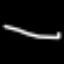
Label: line